Question: What is the value of this measurement?
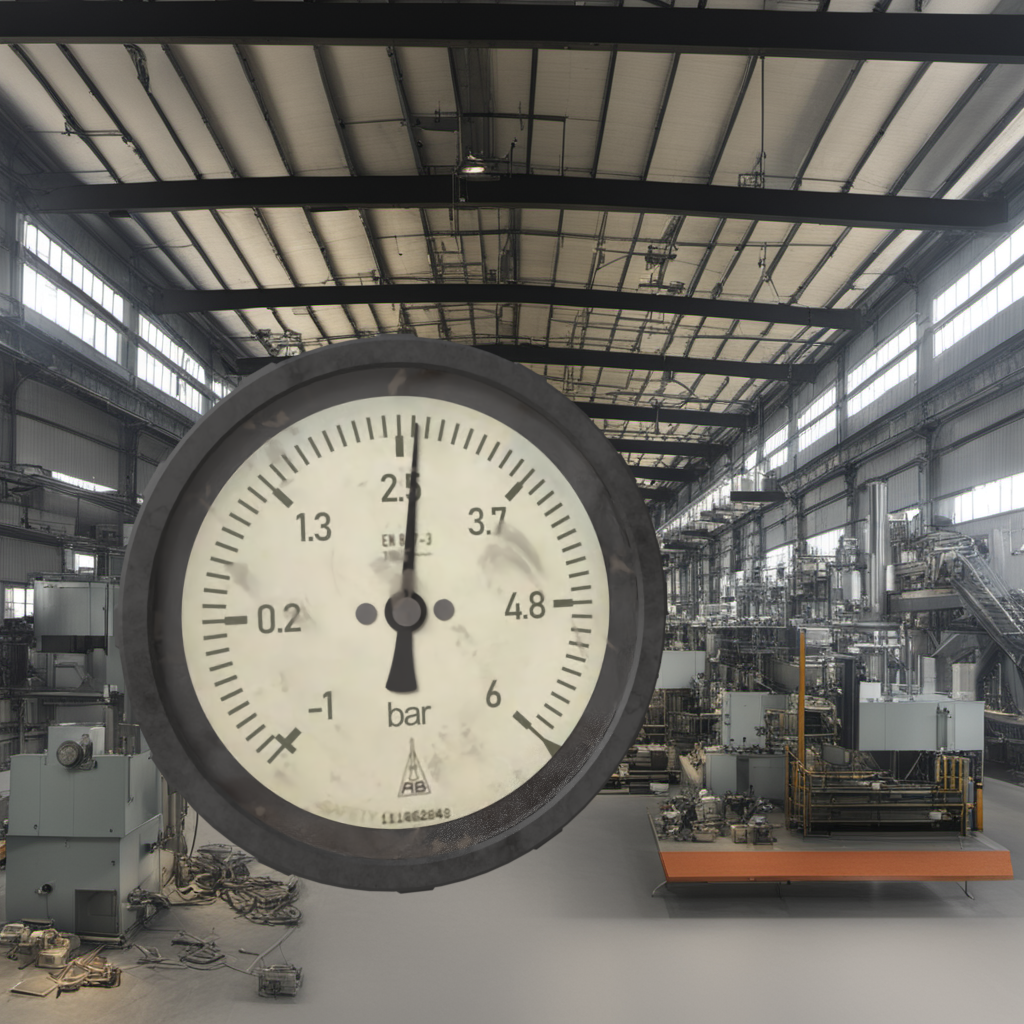
Answer: The result is 2.64
Question: What is the reading range of the measurement in the image?
Answer: The range is from -1 to 6
Question: What is the minimum and maximum value of this measurement?
Answer: The minimum value is -1 and the maximum value is 6